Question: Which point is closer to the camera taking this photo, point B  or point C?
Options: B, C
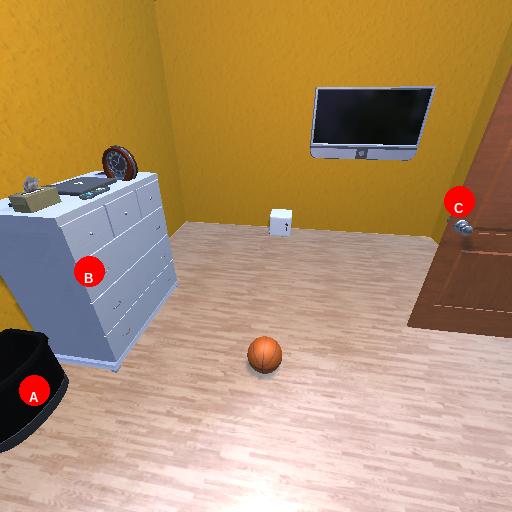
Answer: B